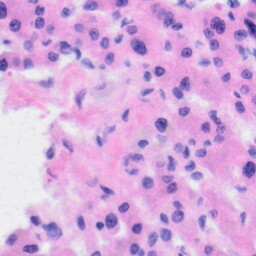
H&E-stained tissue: Liver